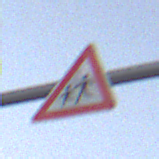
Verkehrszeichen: KinderRechts
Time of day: SunriseSunset
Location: Outdoor (Nature)
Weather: PartlyCloudy
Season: NotSpecified
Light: Natural